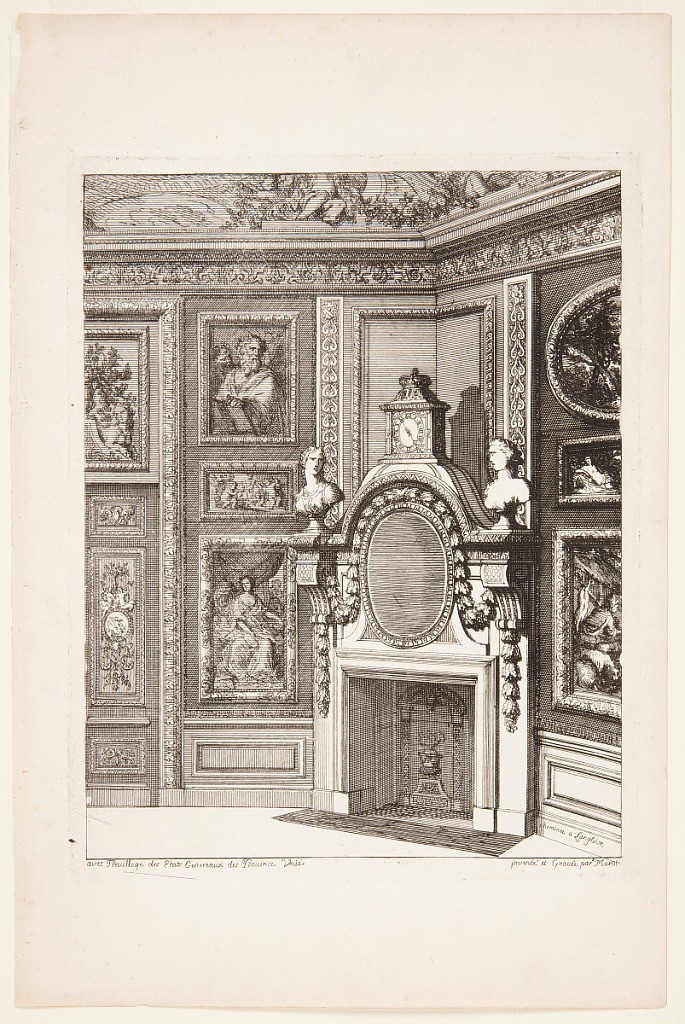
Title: Corner Chimneypiece, published in "Nouvelles Chiminees Faitte en Plusier en Droits de la Hollande et Autres Provinces du Dessin de D. Marot"
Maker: Daniel Marot, French, active in the Netherlands and England, 1661–1752
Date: ca. 1700
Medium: Etching and black ink on white laid paper
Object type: Print
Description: Design for a mantlepiece in the corner of a room. The mantlepiece is ornate with a large cartouche and busts on either side. Along the walls are framed paintings.